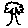
Label: tree